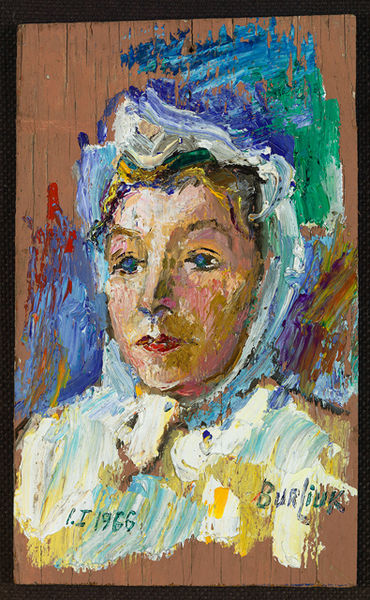
Titel: Portrait of Princess Maria Viazemskaia, Portrait of Princess Maria Viazemskaia
Künstler: David Burliuk
Standort: Amherst (Massachusetts, USA)
Institution: Mead Art Museum, Amherst College
Schlagwörter: beige, blue, hat, oil, red, white, black, dress, face, green, hair, lady, nose, painting, portrait, woman, yellow, brown, feather, wood, eyes, bust, impressionism, purple, bonnet, chin, mouth, scarf, expressionist, sketch, french, tie, abstract, person, colorful, pastel, eye, impressionist, brush, canvas, paint, rich, strokes, van gogh, cream, panel, twentieth century, burliuk, 1966, acrylic, oil paint, thick, layered, skin tone